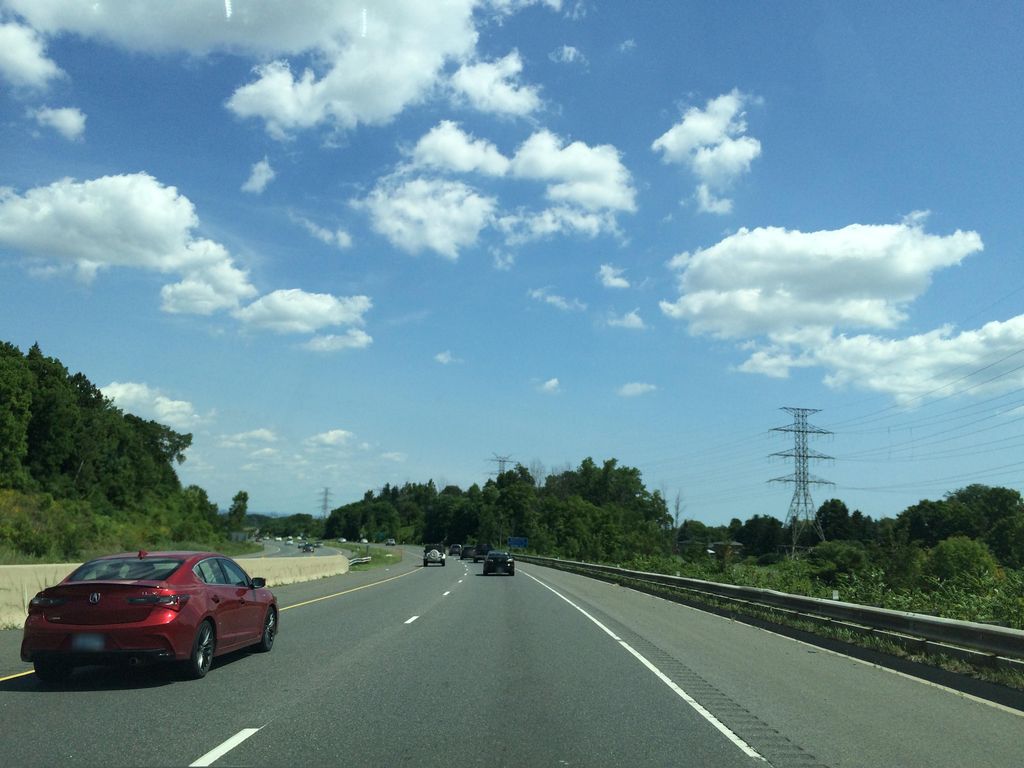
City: hamilton